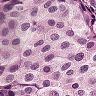
Metastatic tissue present: yes